Question: How do you remove the dotted line around the currently selected tab on a JTabbedPane.
For example:

See the dotted line around it?
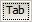
Answer: I just found a better way:
'''
component.setFocusable(false);
'''